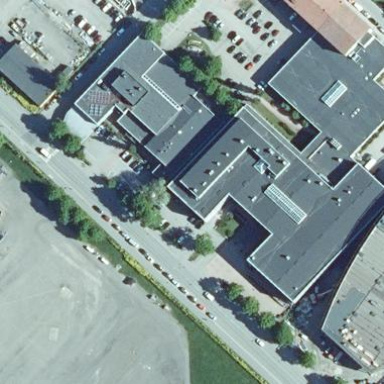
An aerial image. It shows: College building.